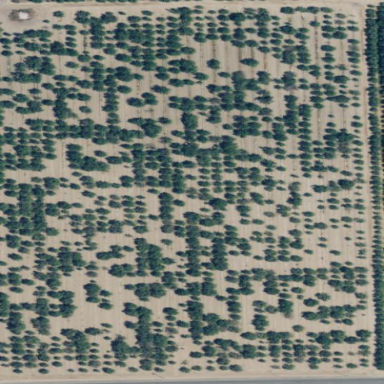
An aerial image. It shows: Orchard filled with almond trees.